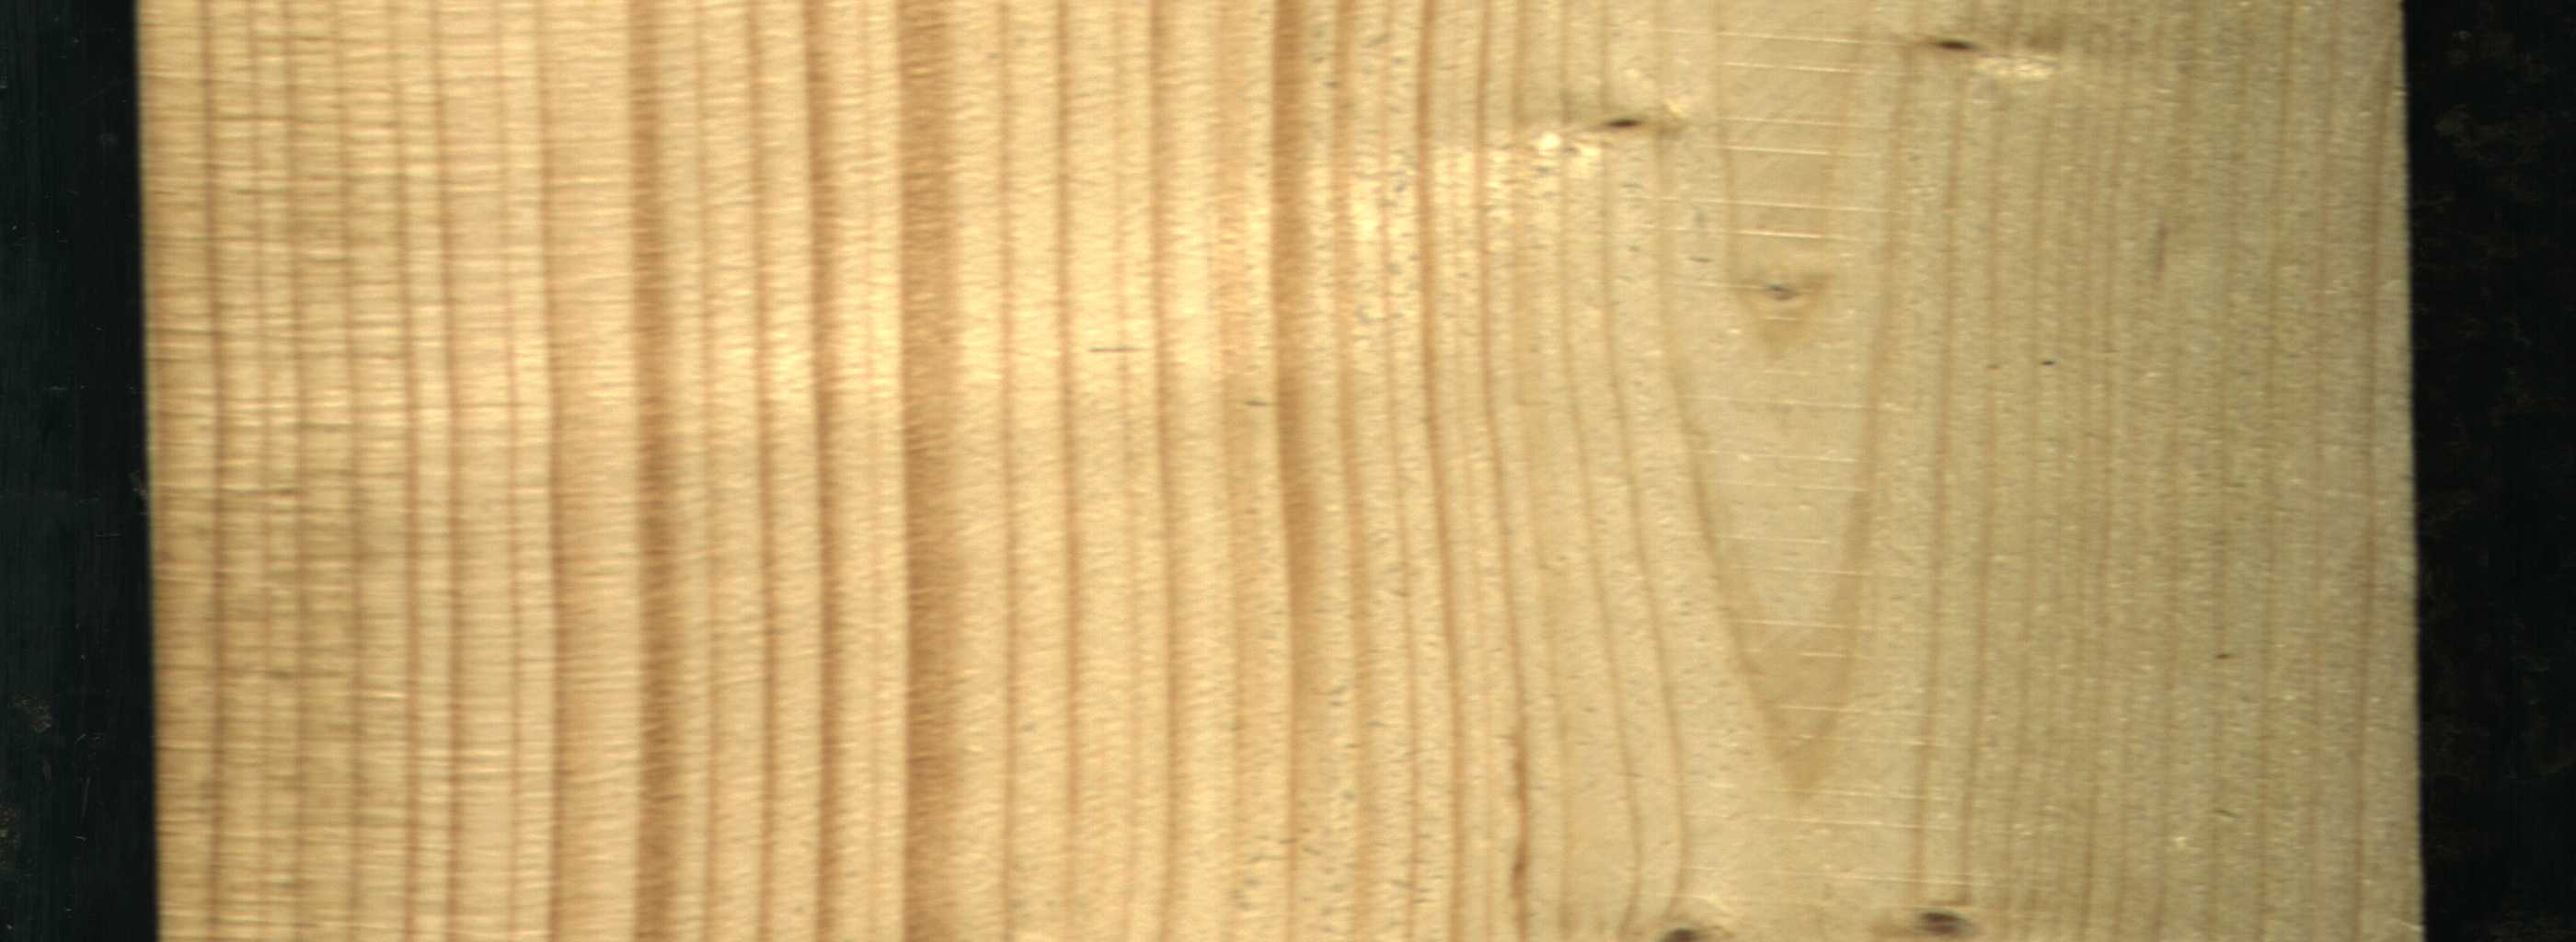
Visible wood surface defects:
Live_Knot
Live_Knot